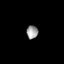
Tissue: lung
Cell type: T cells
Senescence score: 0.1714
Nuclear area (px): 150
Mean DAPI intensity: 154.04